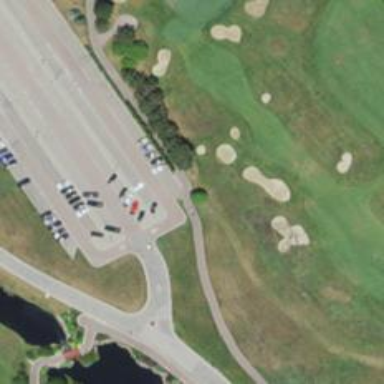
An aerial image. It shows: Footway that serves as golf path.